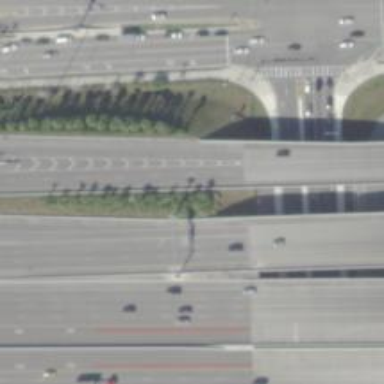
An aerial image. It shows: Motorway junction.